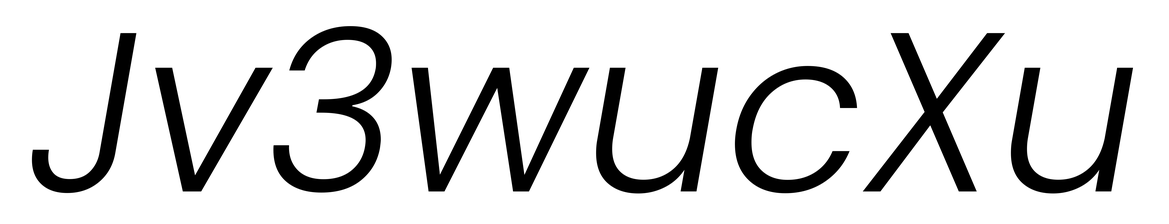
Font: Poppins-LightItalic